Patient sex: M
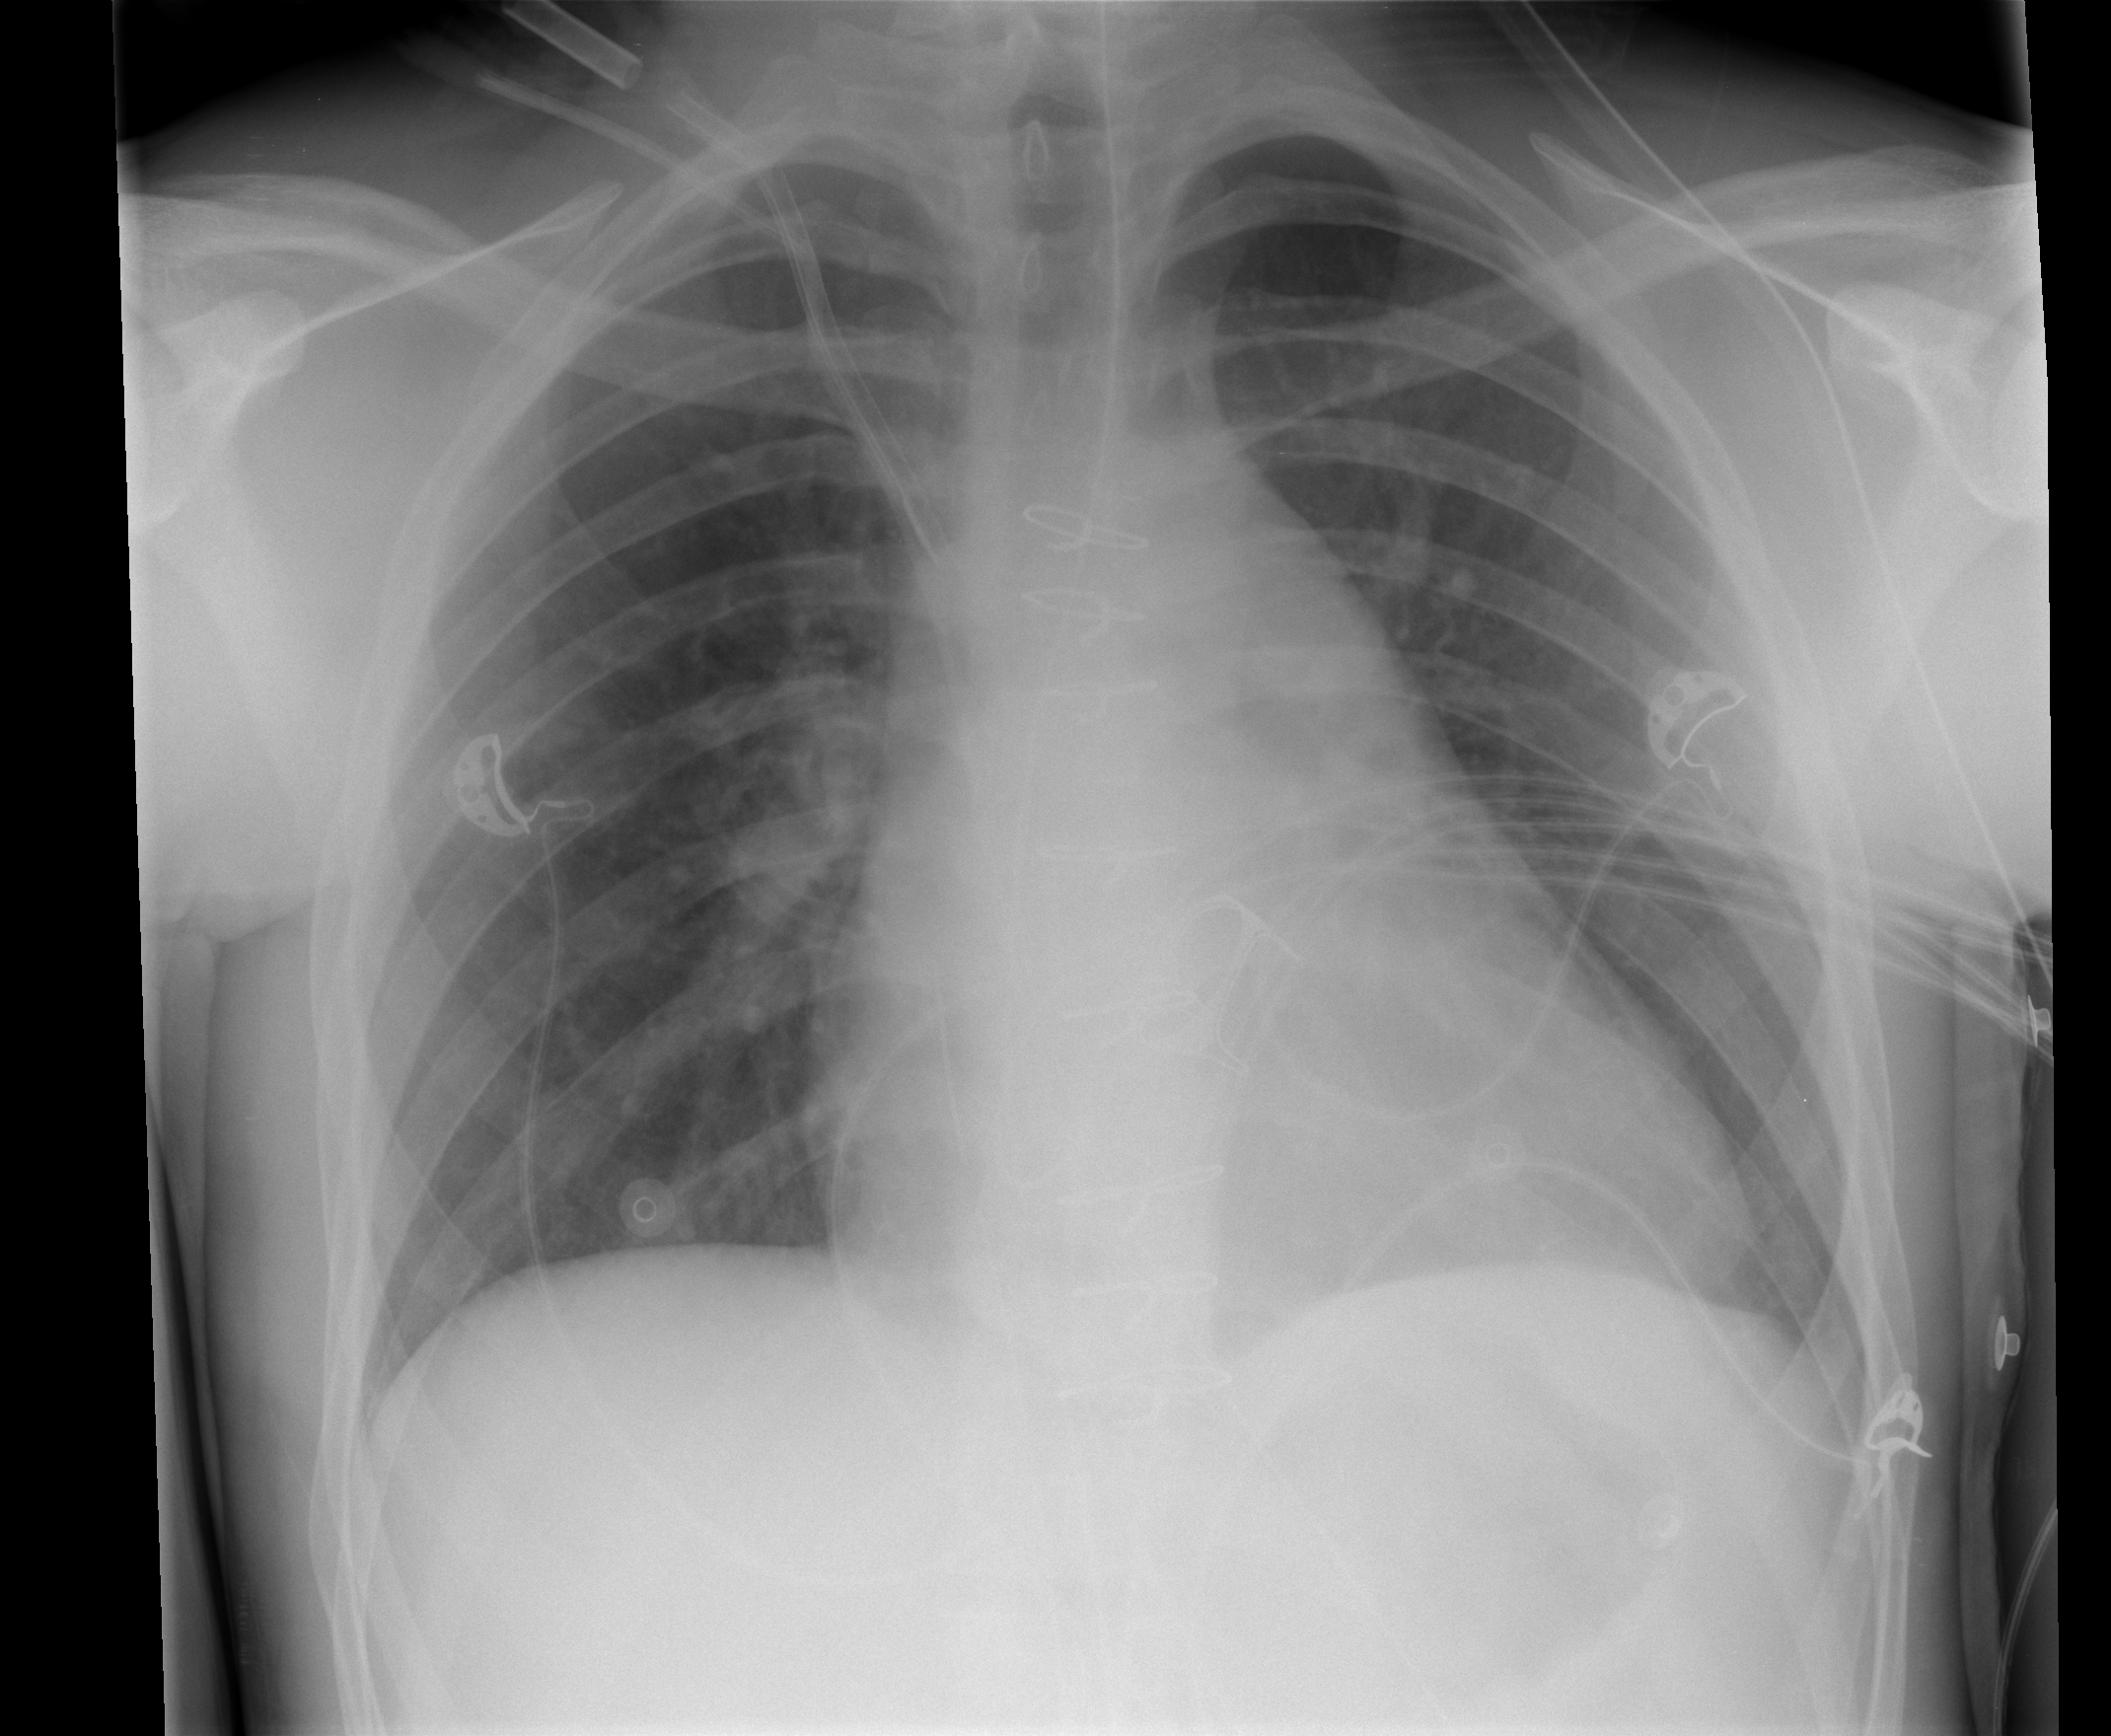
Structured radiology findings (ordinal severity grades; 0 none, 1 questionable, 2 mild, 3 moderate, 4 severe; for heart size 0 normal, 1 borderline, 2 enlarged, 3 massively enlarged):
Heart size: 2
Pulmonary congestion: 0
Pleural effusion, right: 0
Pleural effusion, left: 1
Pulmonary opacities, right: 0
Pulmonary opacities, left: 0
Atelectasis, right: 0
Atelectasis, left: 0